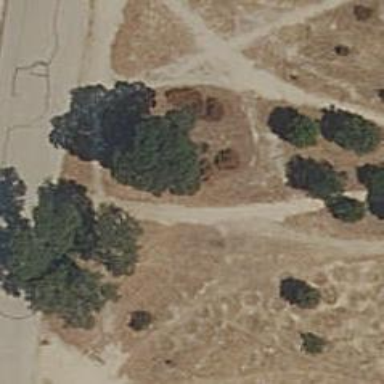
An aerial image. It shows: Compacted path road.